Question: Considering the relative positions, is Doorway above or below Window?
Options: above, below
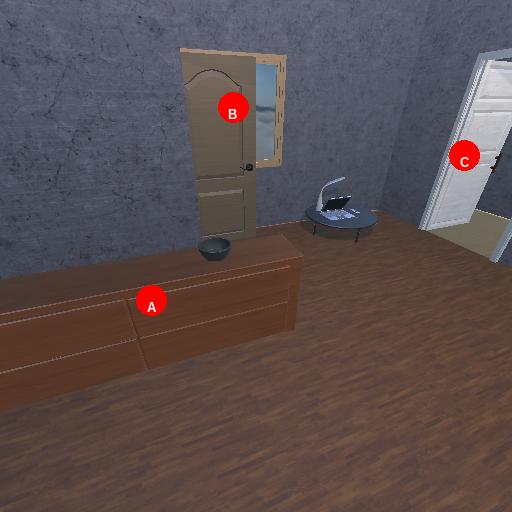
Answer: above